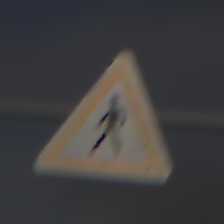
Verkehrszeichen: FussgaengerRechts
Umgebung: Outdoor, Nature
Tageszeit: SunriseSunset
Wetter: PartlyCloudy
Licht: Natural
Jahreszeit: NotSpecified
Kontrast: HighContrast